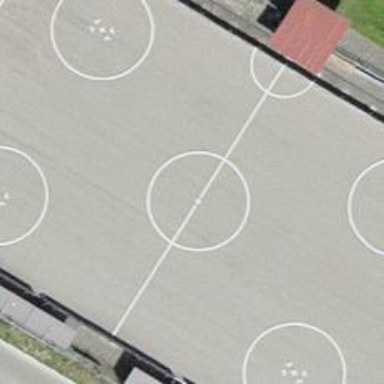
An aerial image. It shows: Hockey pitch for leisure land sports.